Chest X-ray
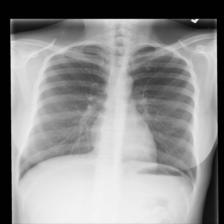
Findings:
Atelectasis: negative
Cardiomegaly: negative
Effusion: negative
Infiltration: negative
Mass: negative
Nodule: negative
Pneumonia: negative
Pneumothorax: negative
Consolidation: negative
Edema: negative
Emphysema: negative
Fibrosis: negative
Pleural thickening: negative
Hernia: negative